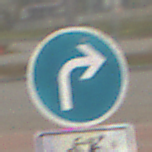
Verkehrszeichen: VorgeschriebeneFahrtrichtungRechts
Zusatzzeichen unten: EinspurigeFahrzeugeFrei6
Umgebung: Outdoor, Suburban
Tageszeit: MorningAfternoon
Wetter: Overcast
Licht: Natural
Jahreszeit: NotSpecified
Kontrast: LowContrast